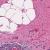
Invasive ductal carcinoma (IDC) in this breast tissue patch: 0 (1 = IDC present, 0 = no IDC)